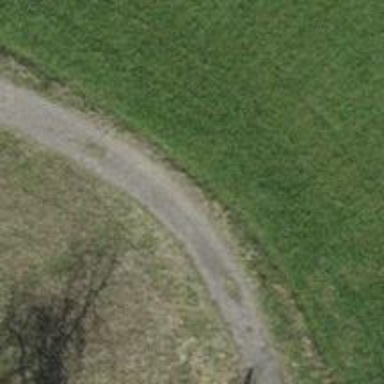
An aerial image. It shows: Pebblestone track with grade2 quality.